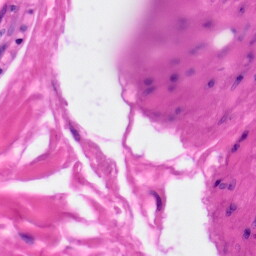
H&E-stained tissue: Skin